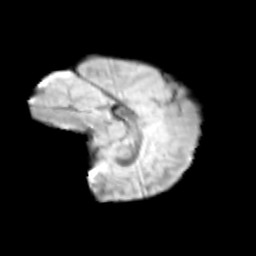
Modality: T2w
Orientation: sagittal
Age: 11
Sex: female
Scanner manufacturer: siemens
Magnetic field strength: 3 T
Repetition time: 3.8 s
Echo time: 0.07 s